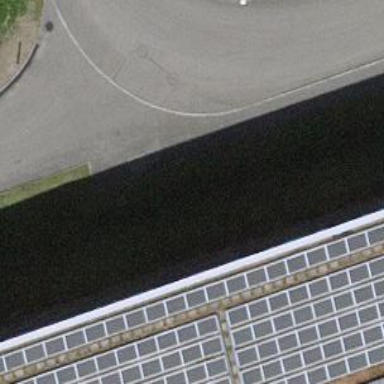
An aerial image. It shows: Solar power generator with photovoltaic panels.